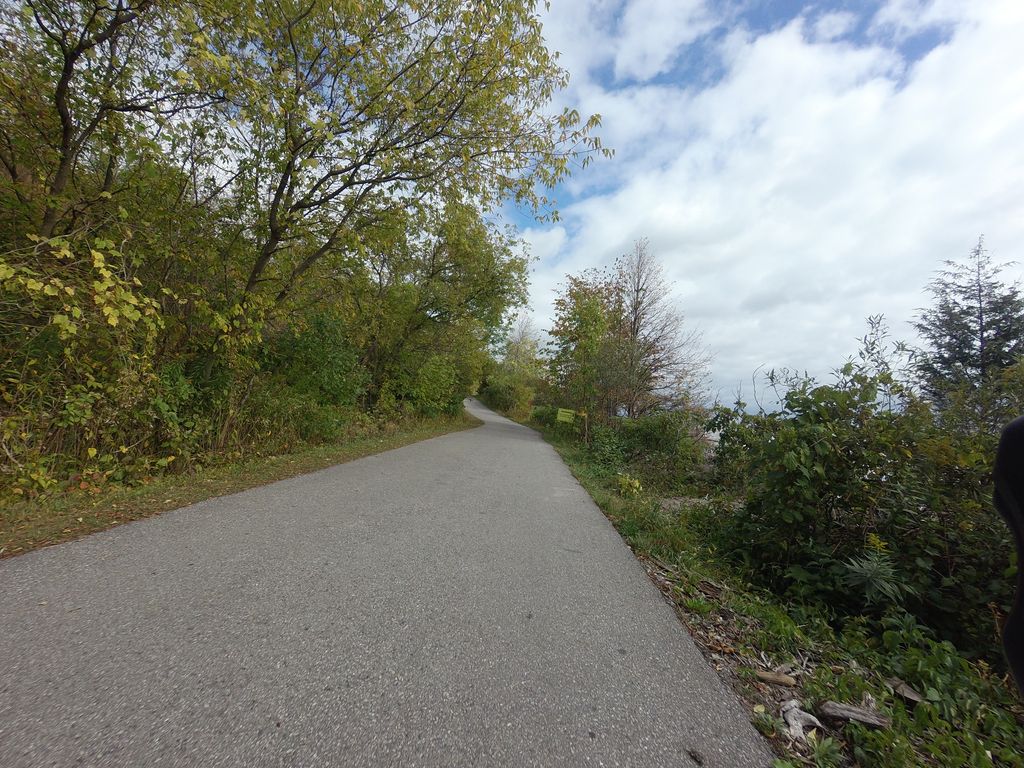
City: toronto